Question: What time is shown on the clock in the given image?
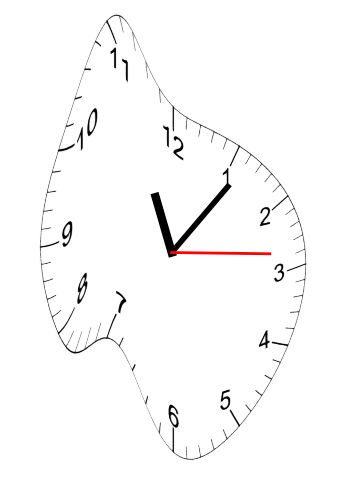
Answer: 11:06:14